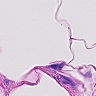
Metastatic tissue present: no